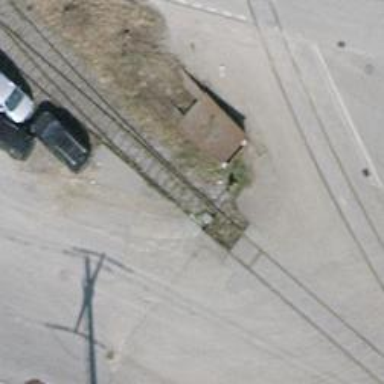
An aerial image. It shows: Railway spur service.